Field crop: maize
Growth stage: 2
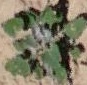
Species: chenopodium